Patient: sex F, age 34
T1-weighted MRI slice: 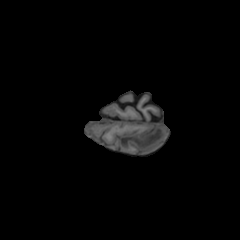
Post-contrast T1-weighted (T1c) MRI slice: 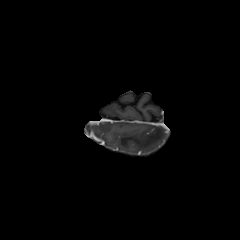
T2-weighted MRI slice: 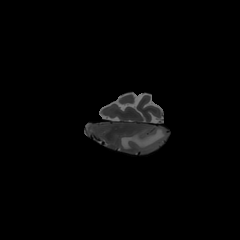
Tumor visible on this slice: yes
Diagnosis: Astrocytoma, IDH-mutant
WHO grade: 3